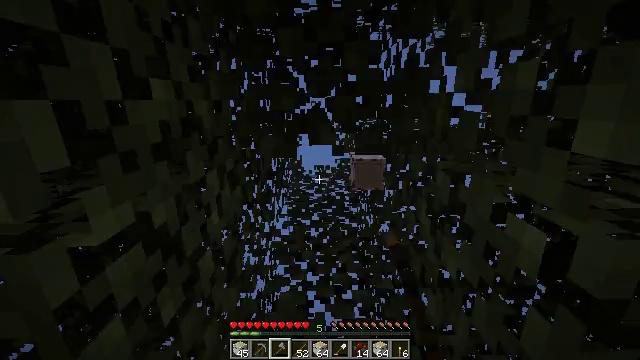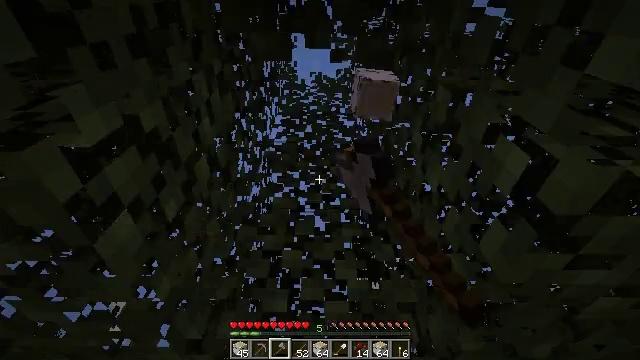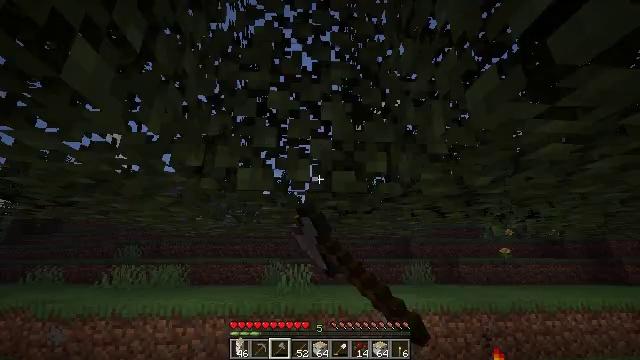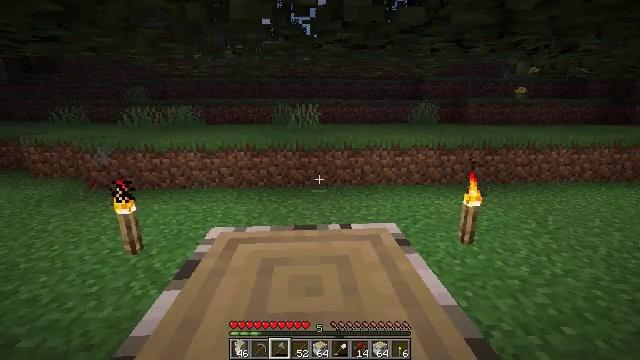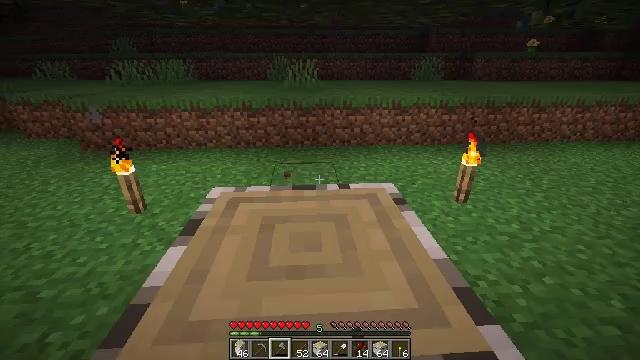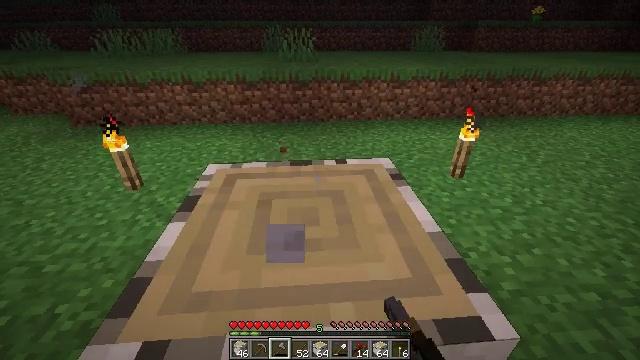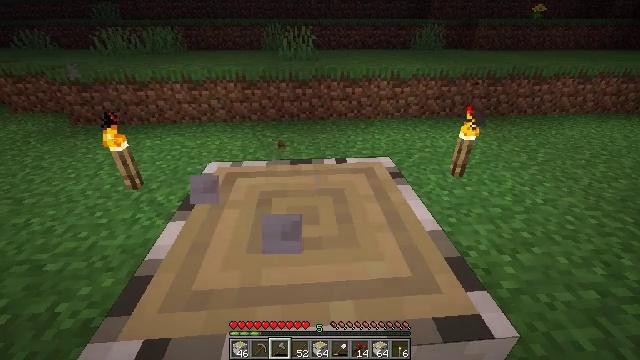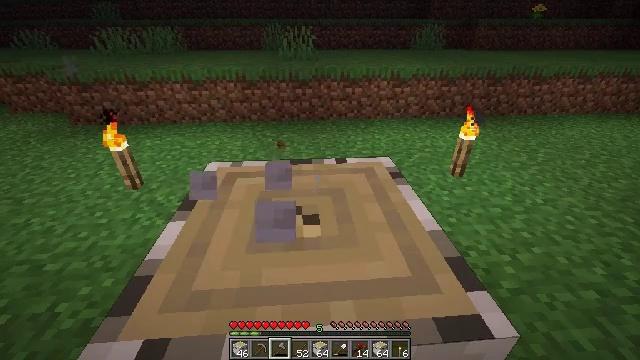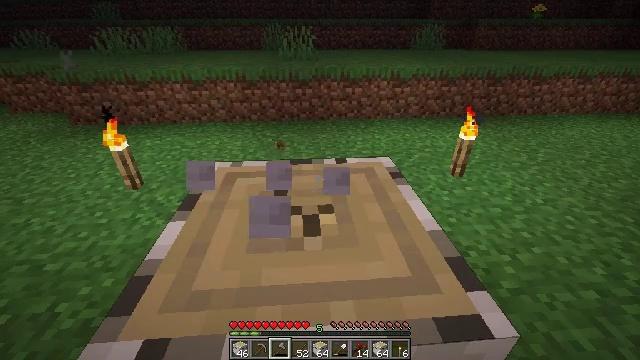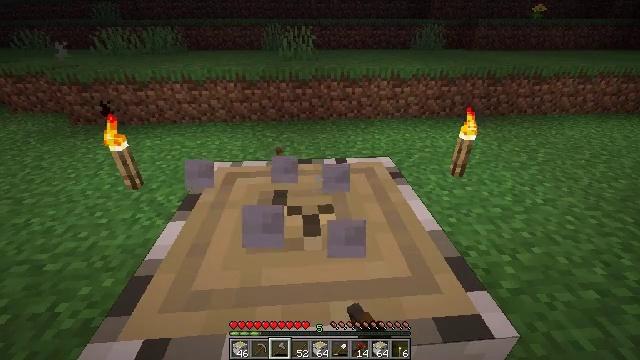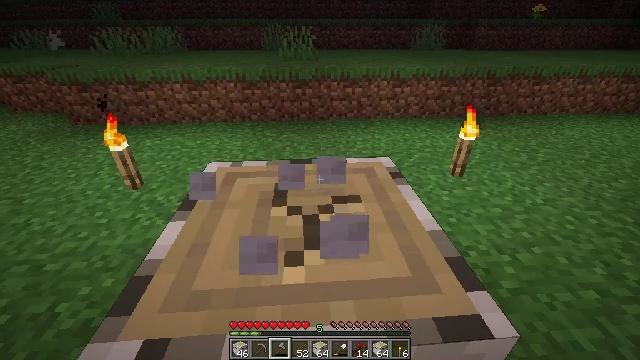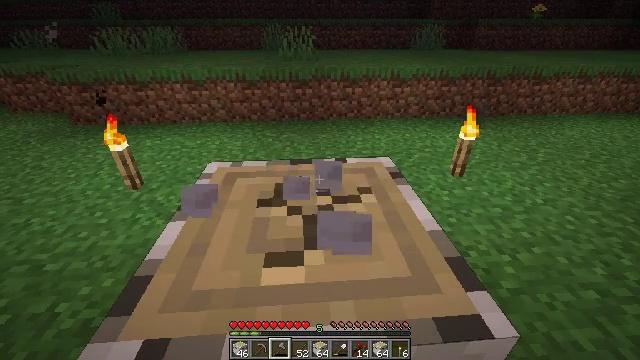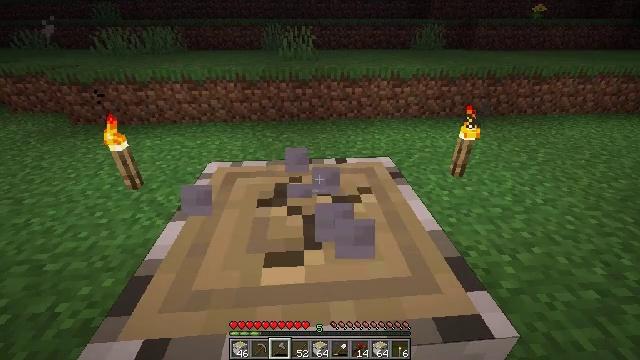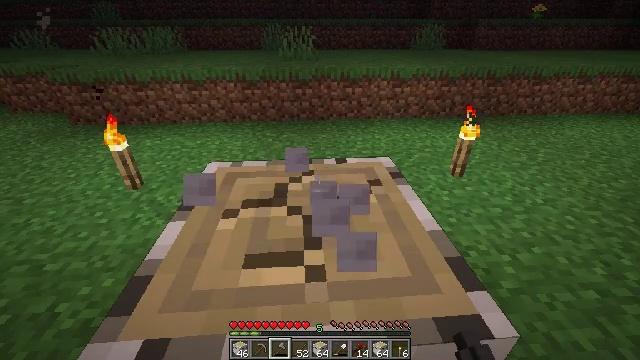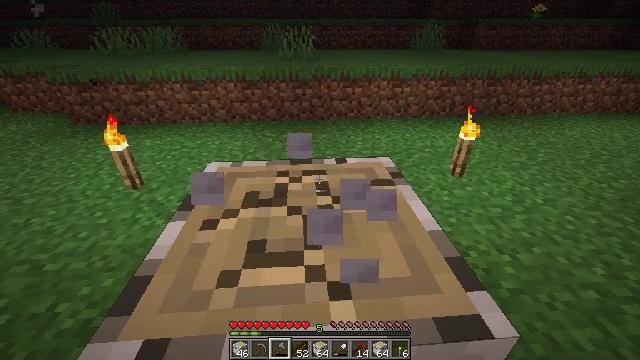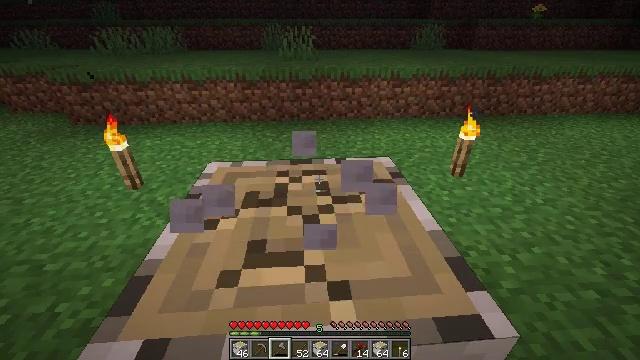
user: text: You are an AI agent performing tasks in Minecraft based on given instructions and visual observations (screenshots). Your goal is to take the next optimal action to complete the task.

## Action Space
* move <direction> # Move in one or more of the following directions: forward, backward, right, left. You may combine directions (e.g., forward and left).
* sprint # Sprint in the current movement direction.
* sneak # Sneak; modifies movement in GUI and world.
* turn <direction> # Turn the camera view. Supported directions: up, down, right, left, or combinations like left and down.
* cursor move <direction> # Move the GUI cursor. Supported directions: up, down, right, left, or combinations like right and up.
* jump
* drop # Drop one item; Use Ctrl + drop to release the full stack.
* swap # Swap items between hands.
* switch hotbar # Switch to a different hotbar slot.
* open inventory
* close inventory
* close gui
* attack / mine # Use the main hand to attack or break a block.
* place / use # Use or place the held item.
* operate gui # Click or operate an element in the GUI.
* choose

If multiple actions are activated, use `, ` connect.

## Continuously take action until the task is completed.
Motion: motion action
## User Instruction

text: Chop down the birch log.
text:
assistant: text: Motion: turn right and down, attack / mine
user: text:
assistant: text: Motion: turn right and down, attack / mine
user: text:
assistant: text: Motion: turn left and down, attack / mine
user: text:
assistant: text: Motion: turn down, attack / mine
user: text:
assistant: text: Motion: turn down, attack / mine
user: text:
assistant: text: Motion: attack / mine
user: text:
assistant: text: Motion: attack / mine
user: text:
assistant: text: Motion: attack / mine
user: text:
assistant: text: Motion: attack / mine
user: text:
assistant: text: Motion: attack / mine
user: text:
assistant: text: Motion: attack / mine
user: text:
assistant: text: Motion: attack / mine
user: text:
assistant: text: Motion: attack / mine
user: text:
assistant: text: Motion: attack / mine
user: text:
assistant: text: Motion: attack / mine
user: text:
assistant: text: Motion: attack / mine
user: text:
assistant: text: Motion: attack / mine
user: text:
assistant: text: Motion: attack / mine
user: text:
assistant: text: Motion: attack / mine
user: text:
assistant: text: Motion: attack / mine
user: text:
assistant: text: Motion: attack / mine
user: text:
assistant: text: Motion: attack / mine
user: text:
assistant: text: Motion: attack / mine
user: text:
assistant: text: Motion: attack / mine
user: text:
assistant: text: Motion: attack / mine